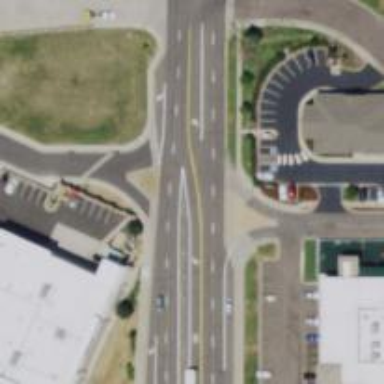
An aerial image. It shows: Unmarked crossing on the road.